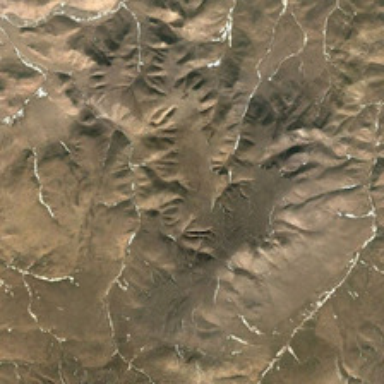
Some white snows are on top of khaki mountains .